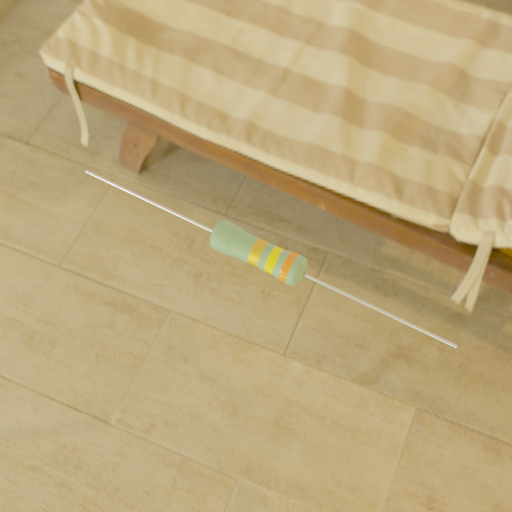
Resistor colour bands (in order): gold, yellow, orange